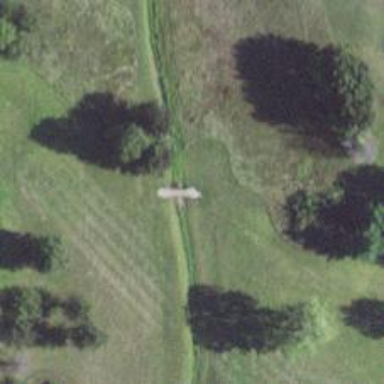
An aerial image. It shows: Path designated for golf carts.